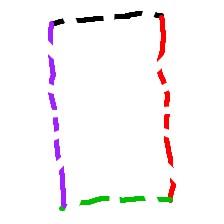
Shape: rectangle